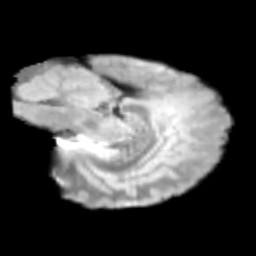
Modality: T2w
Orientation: sagittal
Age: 11
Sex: male
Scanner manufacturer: siemens
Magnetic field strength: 3 T
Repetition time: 3.8 s
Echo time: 0.07 s